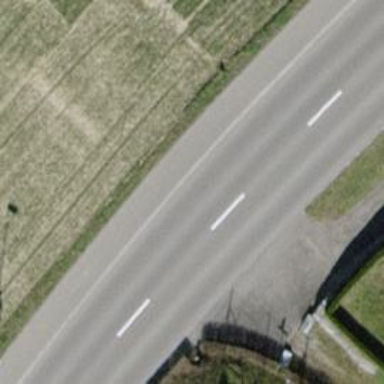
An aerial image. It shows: Uncontrolled road crossing.